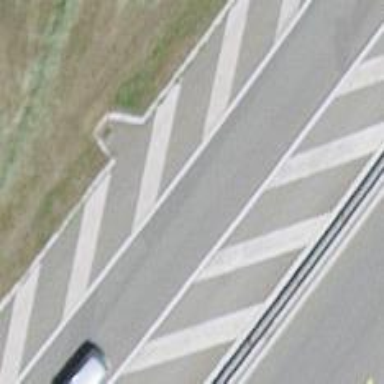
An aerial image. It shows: Primary road with asphalt surface.